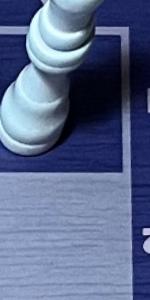
Label: Empty